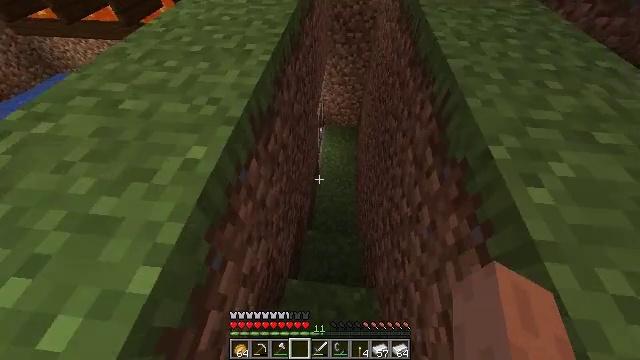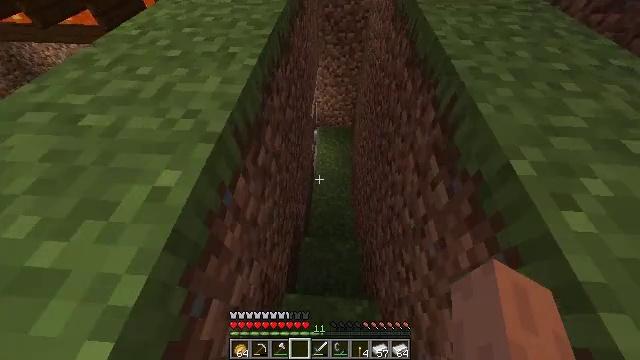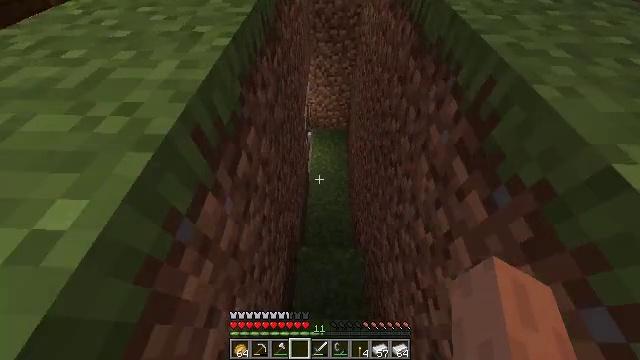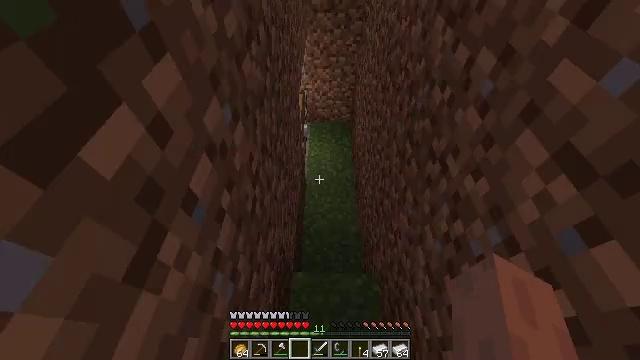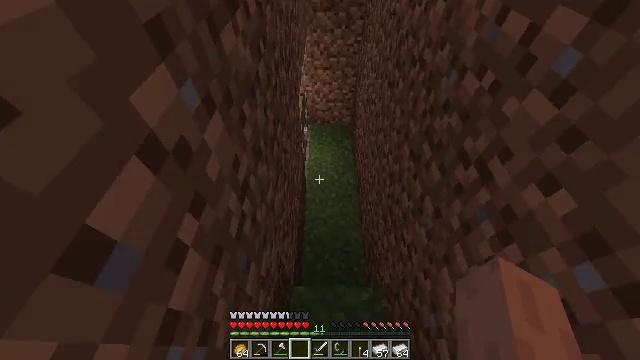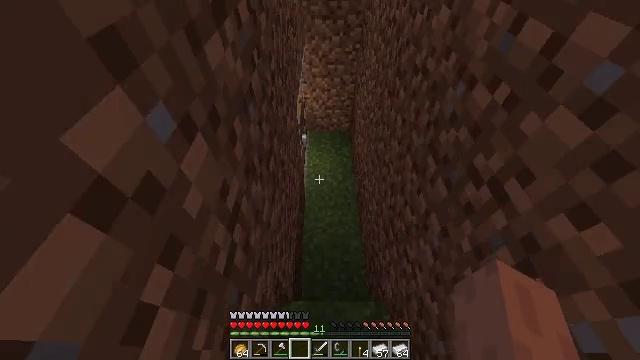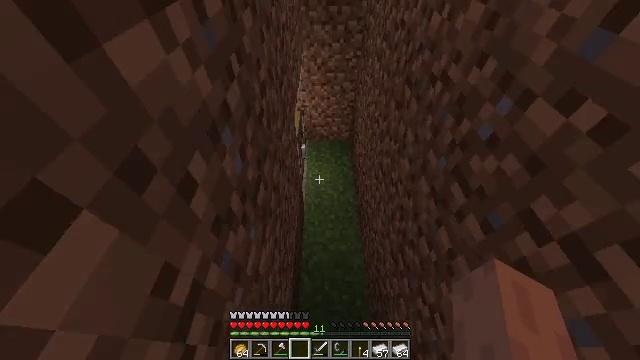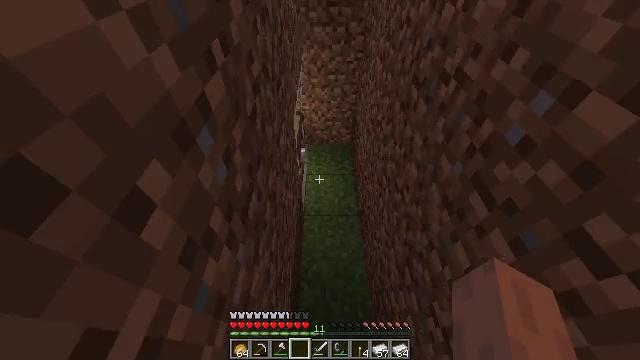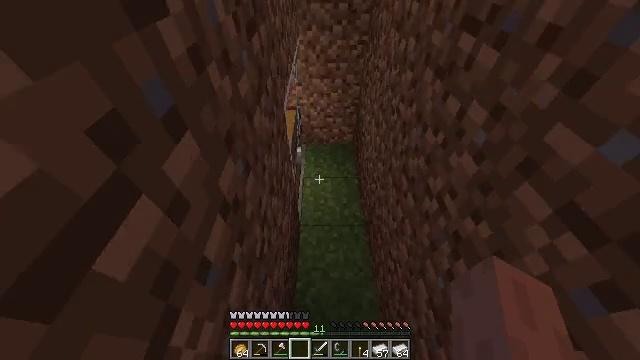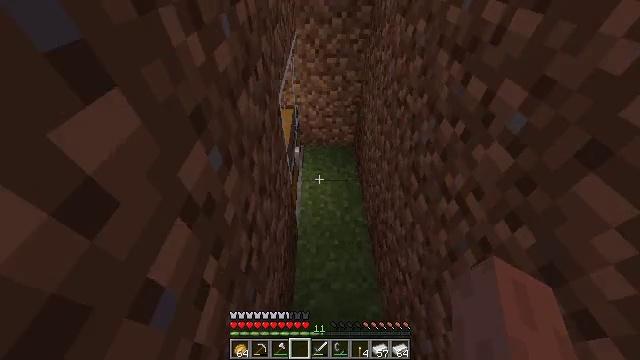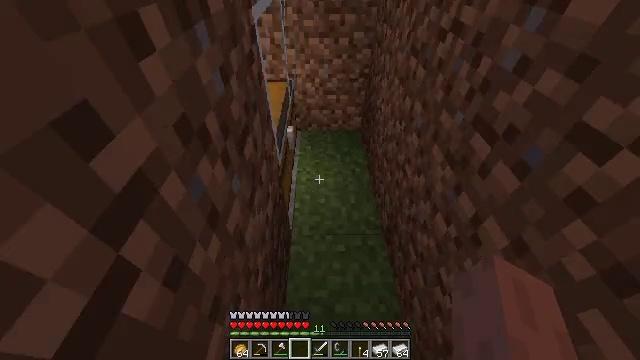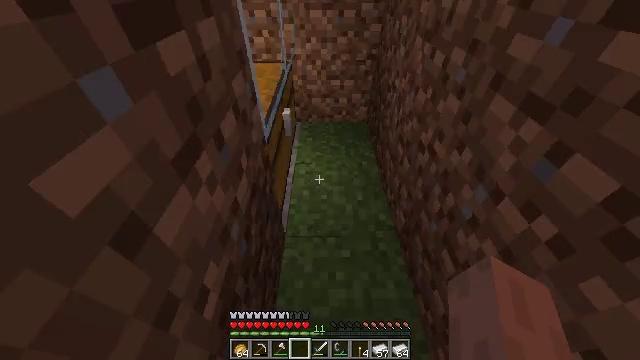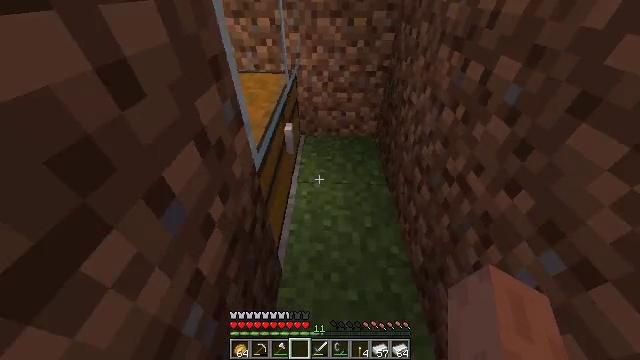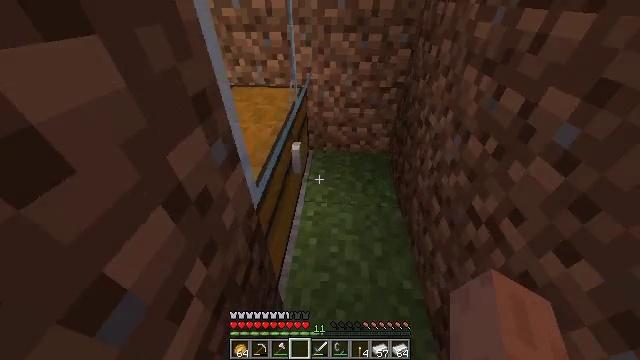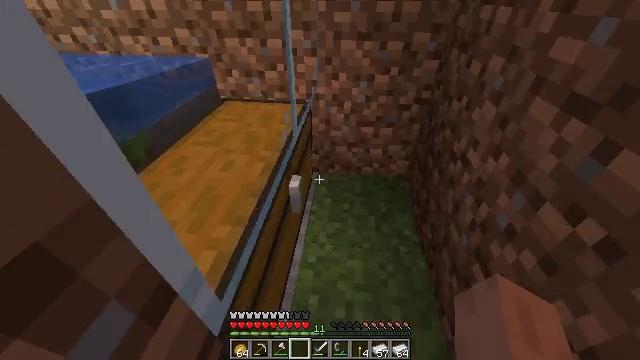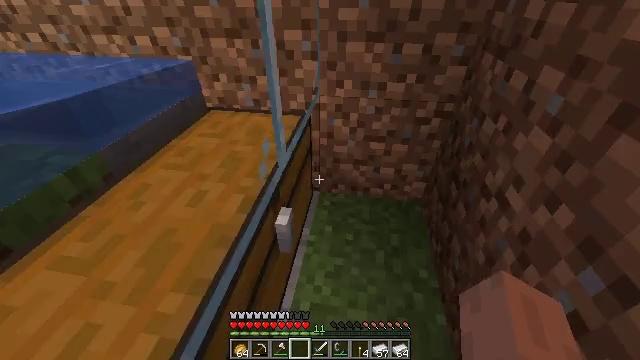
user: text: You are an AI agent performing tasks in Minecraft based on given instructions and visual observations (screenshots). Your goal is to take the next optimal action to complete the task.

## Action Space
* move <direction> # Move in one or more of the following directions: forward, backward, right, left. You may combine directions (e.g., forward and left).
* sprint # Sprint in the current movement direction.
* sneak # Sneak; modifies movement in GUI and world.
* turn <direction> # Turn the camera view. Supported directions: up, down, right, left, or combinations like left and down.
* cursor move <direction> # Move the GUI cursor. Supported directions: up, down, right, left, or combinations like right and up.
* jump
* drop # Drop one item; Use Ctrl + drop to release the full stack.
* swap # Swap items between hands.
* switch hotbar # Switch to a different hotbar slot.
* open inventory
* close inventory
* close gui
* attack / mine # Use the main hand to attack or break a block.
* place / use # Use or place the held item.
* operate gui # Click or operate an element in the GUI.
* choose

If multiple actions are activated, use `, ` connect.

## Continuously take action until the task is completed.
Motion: motion action
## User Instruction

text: Attack the ground to gather dirt.
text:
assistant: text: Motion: move forward, sprint, turn right
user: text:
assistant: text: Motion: move forward, turn right
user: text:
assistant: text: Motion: move forward
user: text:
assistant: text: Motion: move forward, sprint
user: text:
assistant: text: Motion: move forward, sprint, turn up
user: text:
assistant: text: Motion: move forward, sprint
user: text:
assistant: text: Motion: move forward, sprint
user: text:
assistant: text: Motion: move forward, turn up
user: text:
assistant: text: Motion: move forward, turn up
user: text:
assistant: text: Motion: move forward
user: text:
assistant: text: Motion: move forward, turn up
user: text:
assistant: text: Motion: move forward, turn left and up
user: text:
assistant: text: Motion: move forward, turn left and up
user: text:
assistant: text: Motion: move forward, turn left and up
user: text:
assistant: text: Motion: move forward and move right, turn left and up
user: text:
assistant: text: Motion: move forward and move right, turn left
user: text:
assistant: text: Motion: move forward and move right, turn left
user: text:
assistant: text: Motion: move forward and move right, turn left
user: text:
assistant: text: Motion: move forward and move right, turn left
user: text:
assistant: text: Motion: move right, turn left and down
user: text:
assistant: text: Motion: move right, turn left and down
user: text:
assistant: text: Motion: turn left and down
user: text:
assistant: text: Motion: turn left and down
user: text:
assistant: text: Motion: turn left and down
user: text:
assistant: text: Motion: turn left and down
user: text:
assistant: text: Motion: turn left and down
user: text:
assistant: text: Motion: turn left
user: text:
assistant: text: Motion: use / place
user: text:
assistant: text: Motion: use / place
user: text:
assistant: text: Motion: use / place